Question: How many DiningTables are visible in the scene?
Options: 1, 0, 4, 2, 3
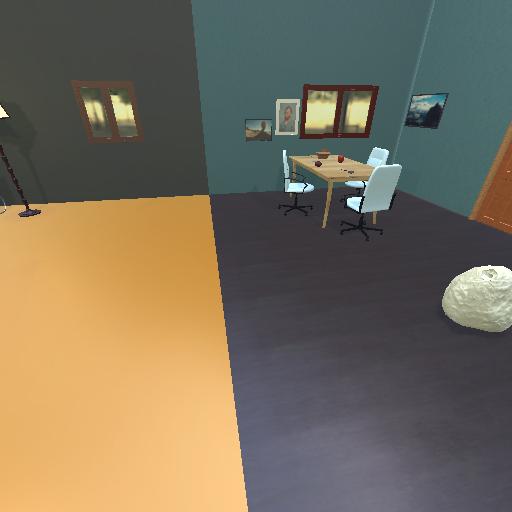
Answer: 1